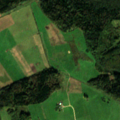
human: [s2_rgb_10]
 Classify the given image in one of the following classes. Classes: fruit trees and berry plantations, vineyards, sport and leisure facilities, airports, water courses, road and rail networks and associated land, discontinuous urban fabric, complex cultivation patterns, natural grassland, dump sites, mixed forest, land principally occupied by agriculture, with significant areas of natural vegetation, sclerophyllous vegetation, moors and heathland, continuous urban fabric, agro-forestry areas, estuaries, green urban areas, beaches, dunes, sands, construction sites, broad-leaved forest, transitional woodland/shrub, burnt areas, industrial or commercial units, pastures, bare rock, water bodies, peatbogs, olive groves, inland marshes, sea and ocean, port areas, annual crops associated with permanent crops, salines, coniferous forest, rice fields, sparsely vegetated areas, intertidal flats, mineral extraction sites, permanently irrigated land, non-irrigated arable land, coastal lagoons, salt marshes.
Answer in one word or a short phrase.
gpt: non-irrigated arable land, pastures, land principally occupied by agriculture, with significant areas of natural vegetation, coniferous forest, mixed forest